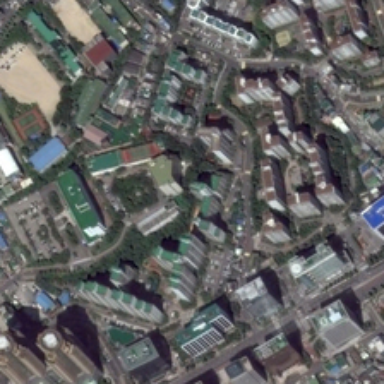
Many tall buildings and many green trees are in a commercial area .